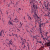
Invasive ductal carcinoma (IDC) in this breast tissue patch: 1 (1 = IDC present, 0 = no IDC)